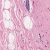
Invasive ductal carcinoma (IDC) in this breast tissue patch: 0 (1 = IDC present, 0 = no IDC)